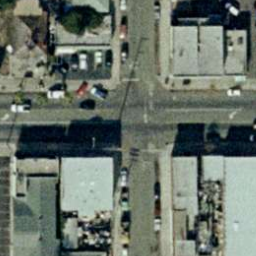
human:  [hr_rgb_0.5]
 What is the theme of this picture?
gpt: intersection

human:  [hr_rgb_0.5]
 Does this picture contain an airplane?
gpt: no

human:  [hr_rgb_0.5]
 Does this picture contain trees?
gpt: yes

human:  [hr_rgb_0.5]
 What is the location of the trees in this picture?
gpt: upper left

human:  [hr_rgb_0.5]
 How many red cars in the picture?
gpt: two